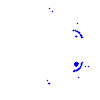
Particle: pion